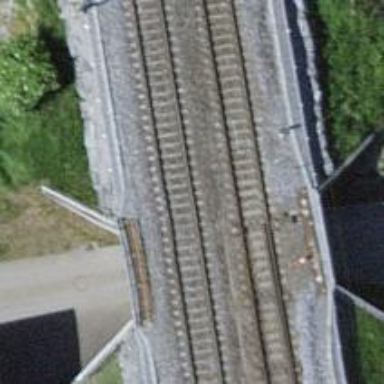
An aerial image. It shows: Railway switch.